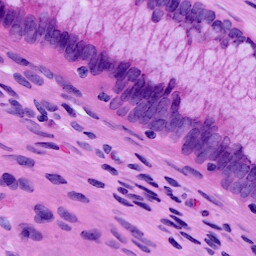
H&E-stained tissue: Cervix